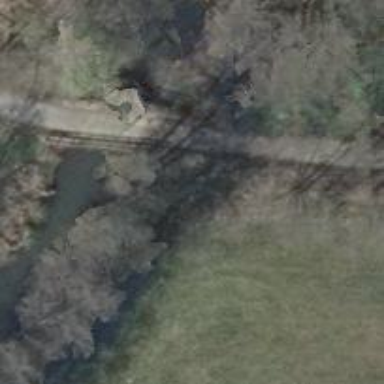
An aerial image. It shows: Track road with bridge.